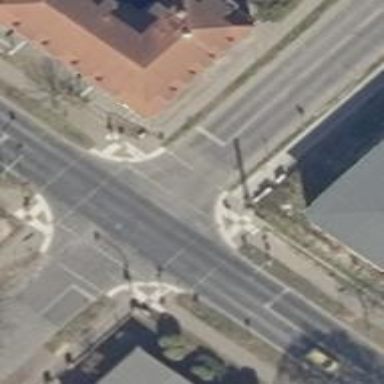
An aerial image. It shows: Footway with traffic signals at crossing.